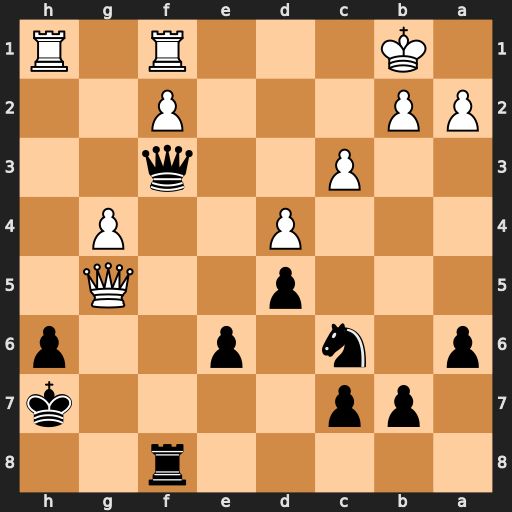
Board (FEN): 5r2/1pp4k/p1n1p2p/3p2Q1/3P2P1/2P2q2/PP3P2/1K3R1R
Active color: b
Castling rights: -
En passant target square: -
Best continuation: Qd3+ Kc1 Qxf1+ Rxf1 hxg5